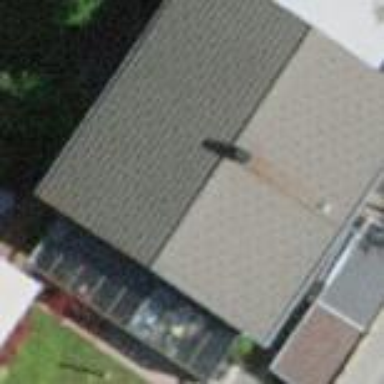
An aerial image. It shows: Simple and straightforward house.